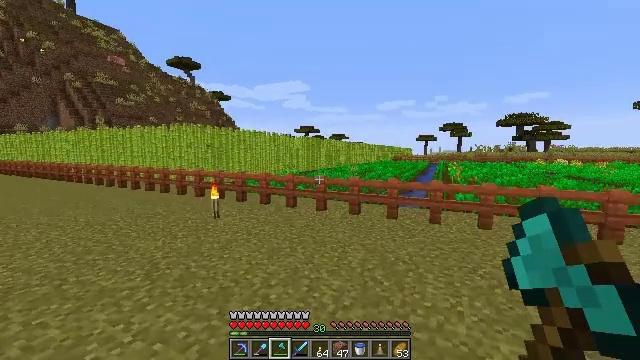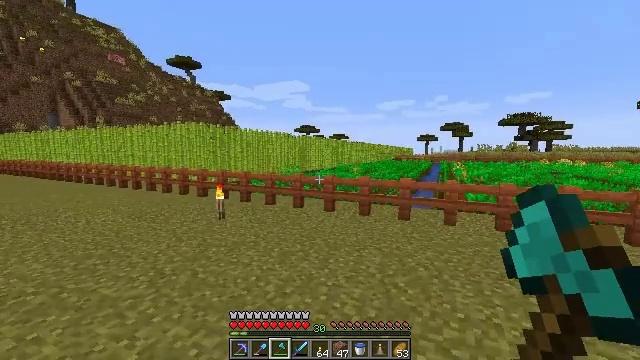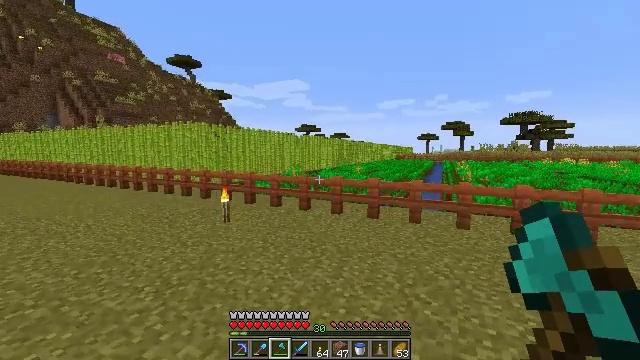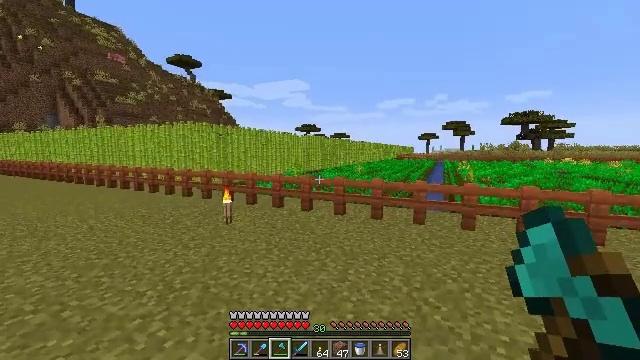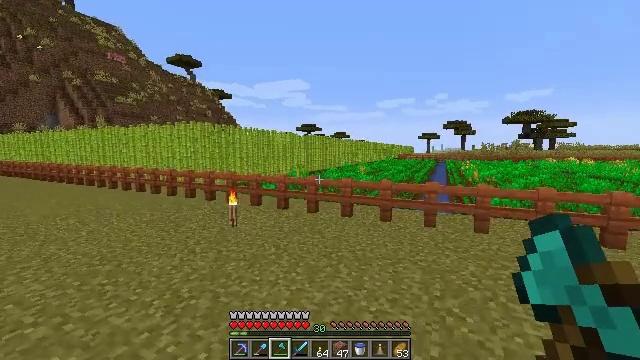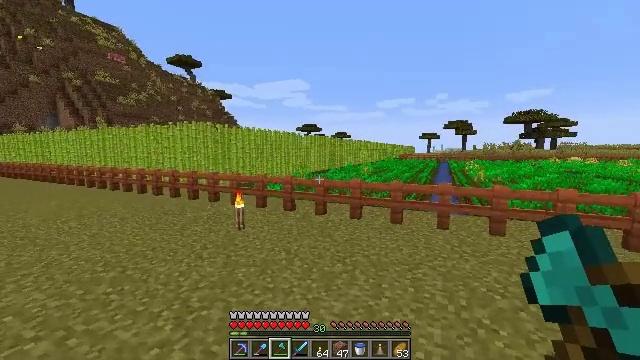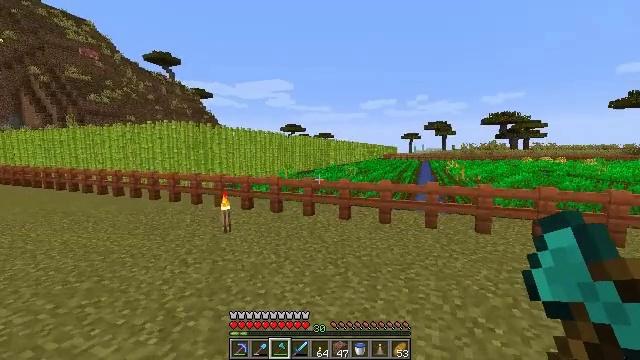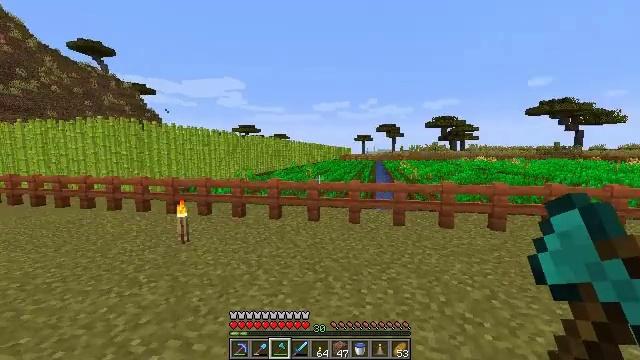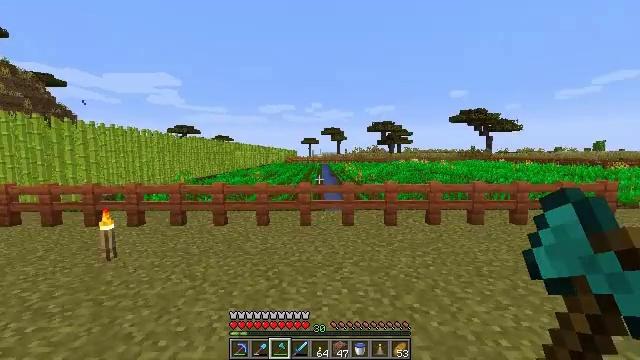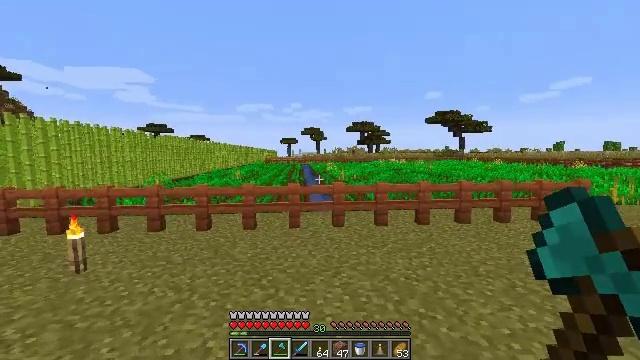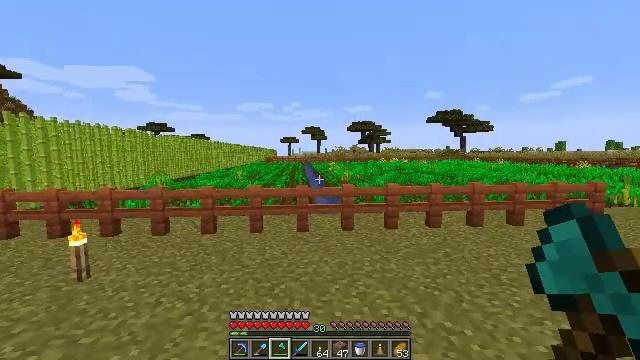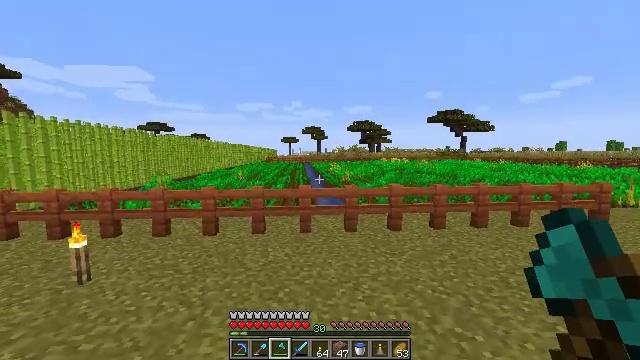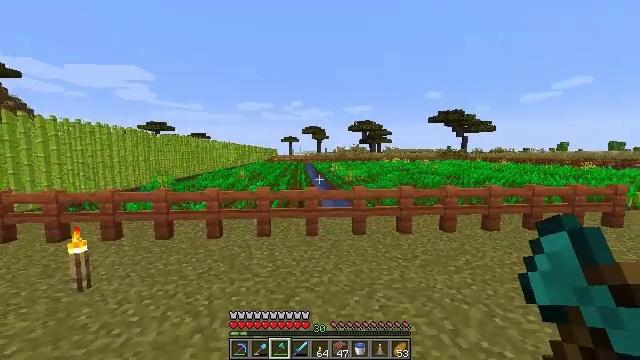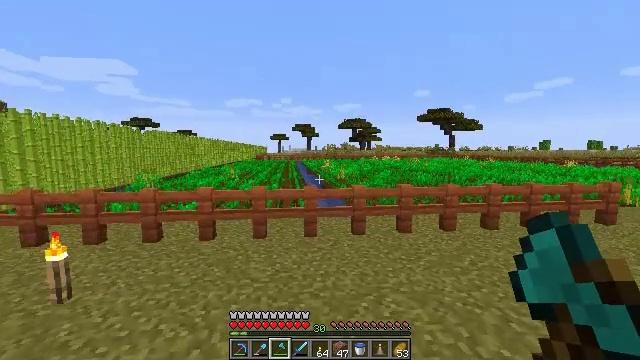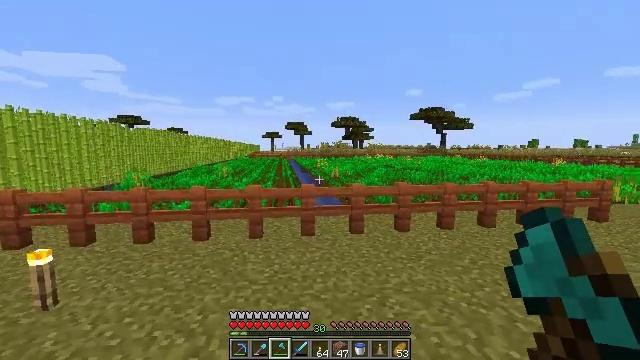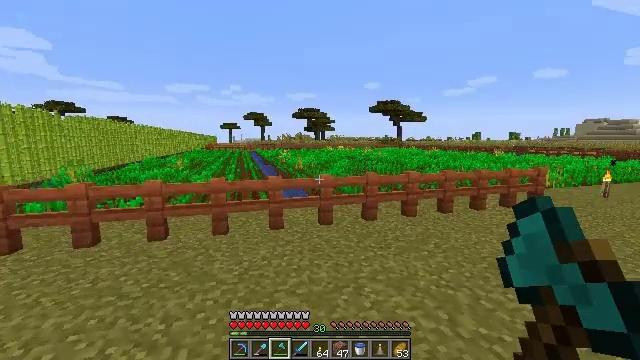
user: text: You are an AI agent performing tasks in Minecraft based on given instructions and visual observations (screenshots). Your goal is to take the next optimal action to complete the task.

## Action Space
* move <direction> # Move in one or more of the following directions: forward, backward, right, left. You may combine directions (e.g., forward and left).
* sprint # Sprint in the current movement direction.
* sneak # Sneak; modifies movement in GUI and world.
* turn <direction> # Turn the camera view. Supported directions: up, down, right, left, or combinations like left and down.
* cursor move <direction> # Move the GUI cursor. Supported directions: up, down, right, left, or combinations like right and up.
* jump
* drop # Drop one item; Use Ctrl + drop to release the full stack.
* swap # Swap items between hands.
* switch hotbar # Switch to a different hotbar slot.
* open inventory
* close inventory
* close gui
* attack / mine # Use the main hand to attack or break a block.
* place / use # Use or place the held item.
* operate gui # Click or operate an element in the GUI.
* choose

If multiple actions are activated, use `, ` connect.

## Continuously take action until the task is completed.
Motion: motion action
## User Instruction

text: Open the crafting table to craft a diamond hoe.
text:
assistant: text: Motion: move forward and move left
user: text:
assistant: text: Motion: move forward and move left
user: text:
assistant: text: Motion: move forward and move left
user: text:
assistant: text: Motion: move forward and move left
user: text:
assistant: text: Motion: move forward and move left
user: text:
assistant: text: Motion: move forward and move left, turn right
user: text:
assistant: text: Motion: move forward and move left, turn right
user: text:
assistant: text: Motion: move forward and move left, turn right
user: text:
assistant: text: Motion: move forward and move left, turn right
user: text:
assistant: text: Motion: move forward and move left
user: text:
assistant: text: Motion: move forward and move left
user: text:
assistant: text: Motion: move forward and move left
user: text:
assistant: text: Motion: move forward and move left, turn right
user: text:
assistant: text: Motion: move forward and move left, turn right
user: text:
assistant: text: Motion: move forward and move left, turn right and down
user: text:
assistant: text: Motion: move forward and move left, turn right and down
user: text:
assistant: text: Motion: move forward and move left, turn right and down
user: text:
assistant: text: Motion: move forward and move left
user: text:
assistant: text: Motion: move forward and move left
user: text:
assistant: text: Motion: move forward and move left
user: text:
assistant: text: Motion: move forward and move left
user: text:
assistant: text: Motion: move forward and move left
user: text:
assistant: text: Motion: move forward and move left, turn left
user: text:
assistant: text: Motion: move forward and move left, turn left
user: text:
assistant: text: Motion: move forward and move left, turn left and up
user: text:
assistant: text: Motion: move forward and move left, turn left and up
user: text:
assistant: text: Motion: move forward and move left, turn left
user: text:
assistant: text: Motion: move forward and move left
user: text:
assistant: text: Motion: move forward and move left
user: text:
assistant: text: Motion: move forward and move left, turn left